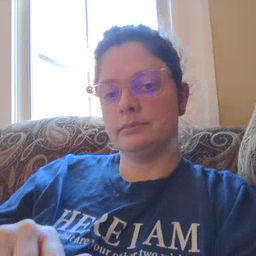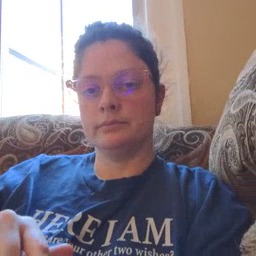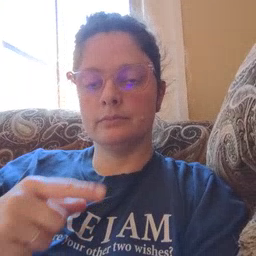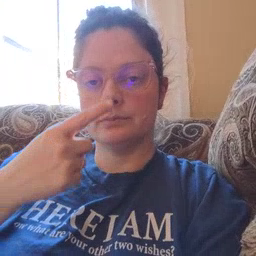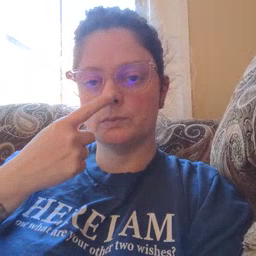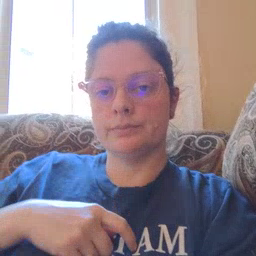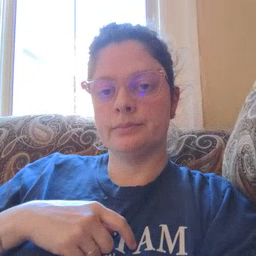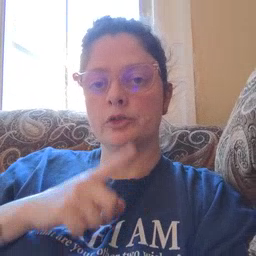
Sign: nose